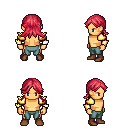
a pixel art fantasy rpg character, male body template, human, tanned skin, gold arm armor, teal pants, ruby red loose hair, brown shoes, four views (front, back, left, right), 2x2 character sprite sheet, small pixel art, hard edges, no anti-aliasing